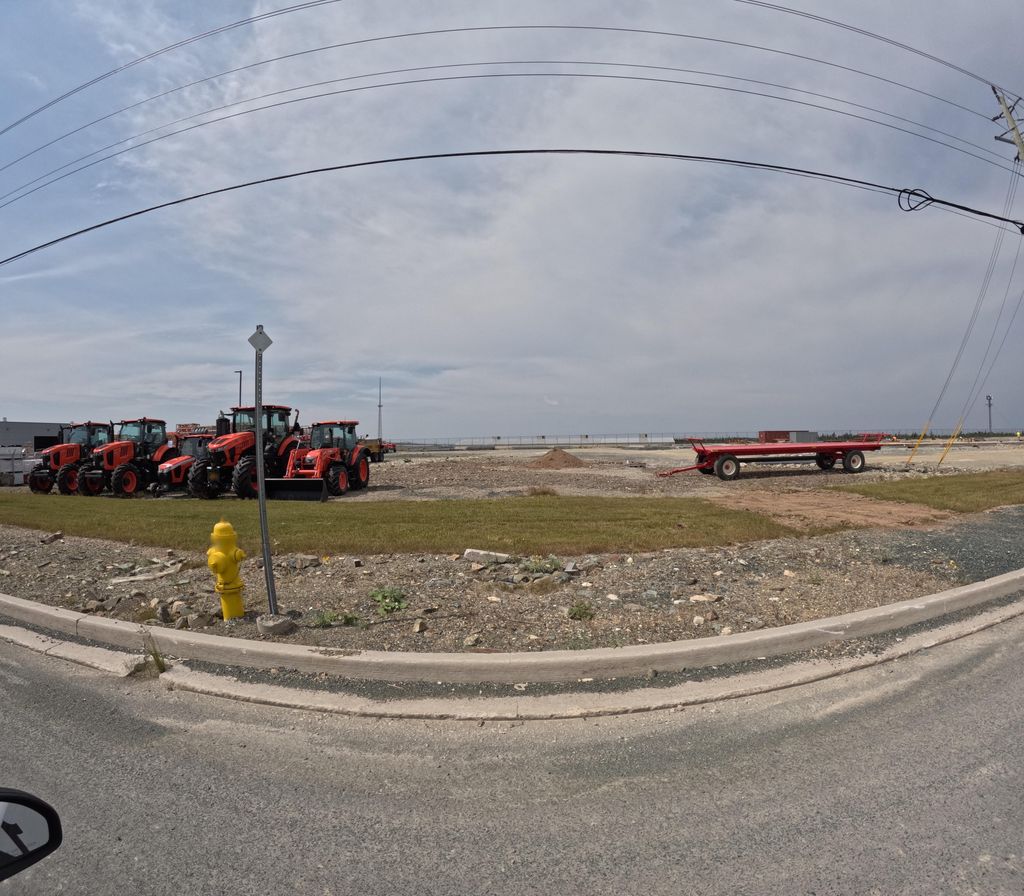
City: st_johns